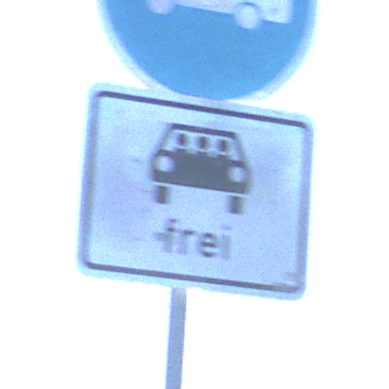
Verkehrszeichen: MehrfachbesetzePersonenkraftwagenFrei
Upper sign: Busssonderstreifen
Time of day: MorningAfternoon
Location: Outdoor (Nature)
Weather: PartlyCloudy
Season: NotSpecified
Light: Natural